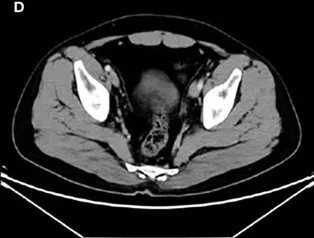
9 months after stopping any treatments on 24 March 2024.
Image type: radiology (ct)